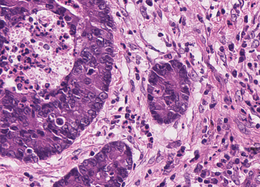
Tumor epithelial tissue: yes
Tumor-associated stroma tissue: yes
Normal tissue: no